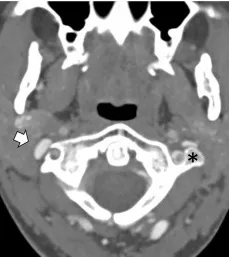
Following resection of the right styloid, and ,C1 transverse processes, and . (B) Following the right transverse process and styloid resections, the right internal jugular vein (block arrow) has expanded into the space created by the surgery.
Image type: radiology (ct)